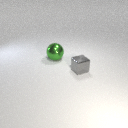
small gray metal cube in front of large green metal sphere